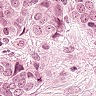
Metastatic tissue present: yes